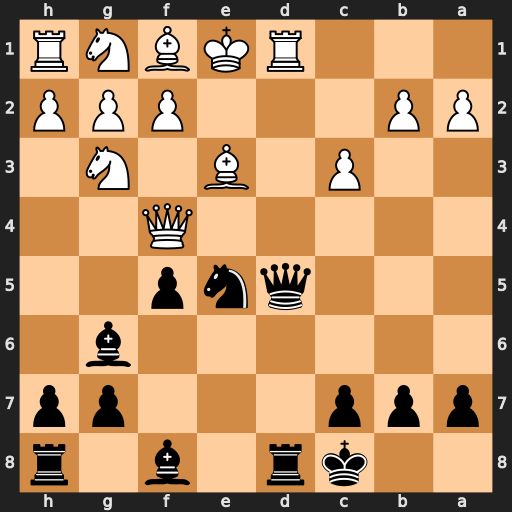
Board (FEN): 2kr1b1r/ppp3pp/6b1/3qnp2/5Q2/2P1B1N1/PP3PPP/3RKBNR
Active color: b
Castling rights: K
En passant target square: -
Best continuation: Qxd1#